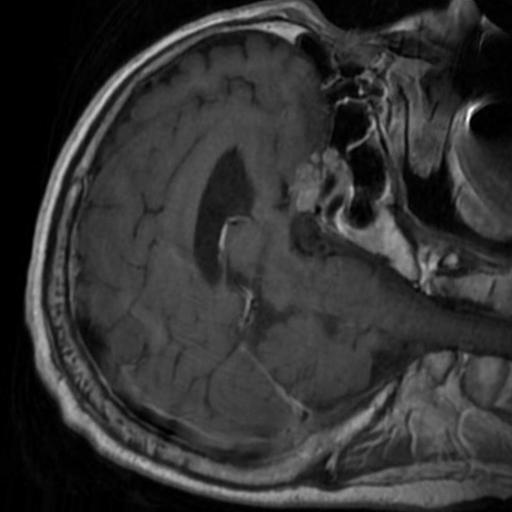
Label: brain_tumor